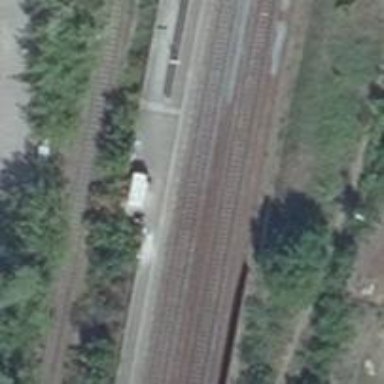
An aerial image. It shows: Shelter for public transport.